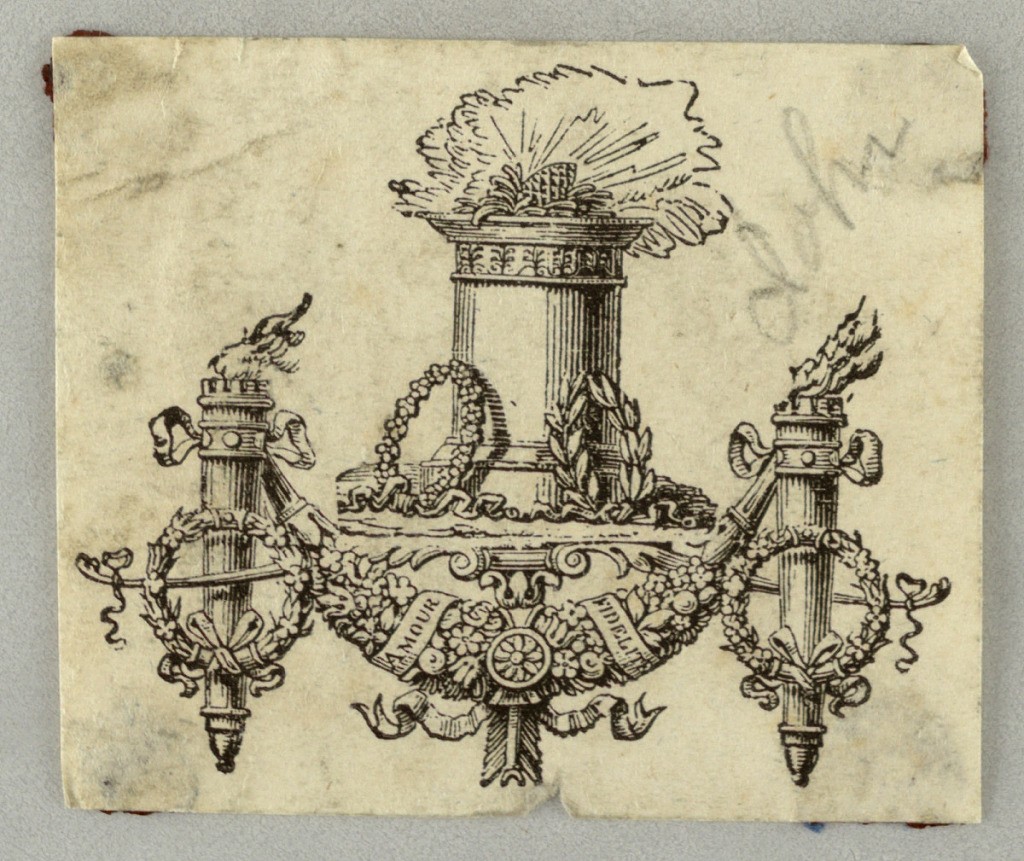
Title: Wood engraving. Vignette.
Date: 1800–1830
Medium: Etching and engraving
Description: Alter with wreath at its bottom, over a festoon which is suspended from two torches. "AMOUR FIDELITE" is printed on a ribbon surrounding the festoon.